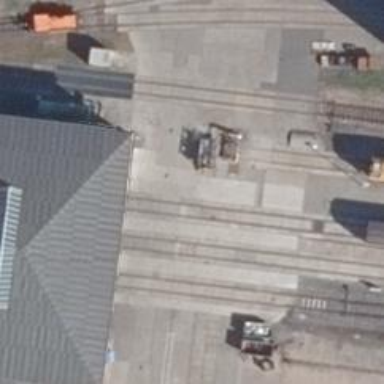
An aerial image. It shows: Railway level crossing.